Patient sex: M
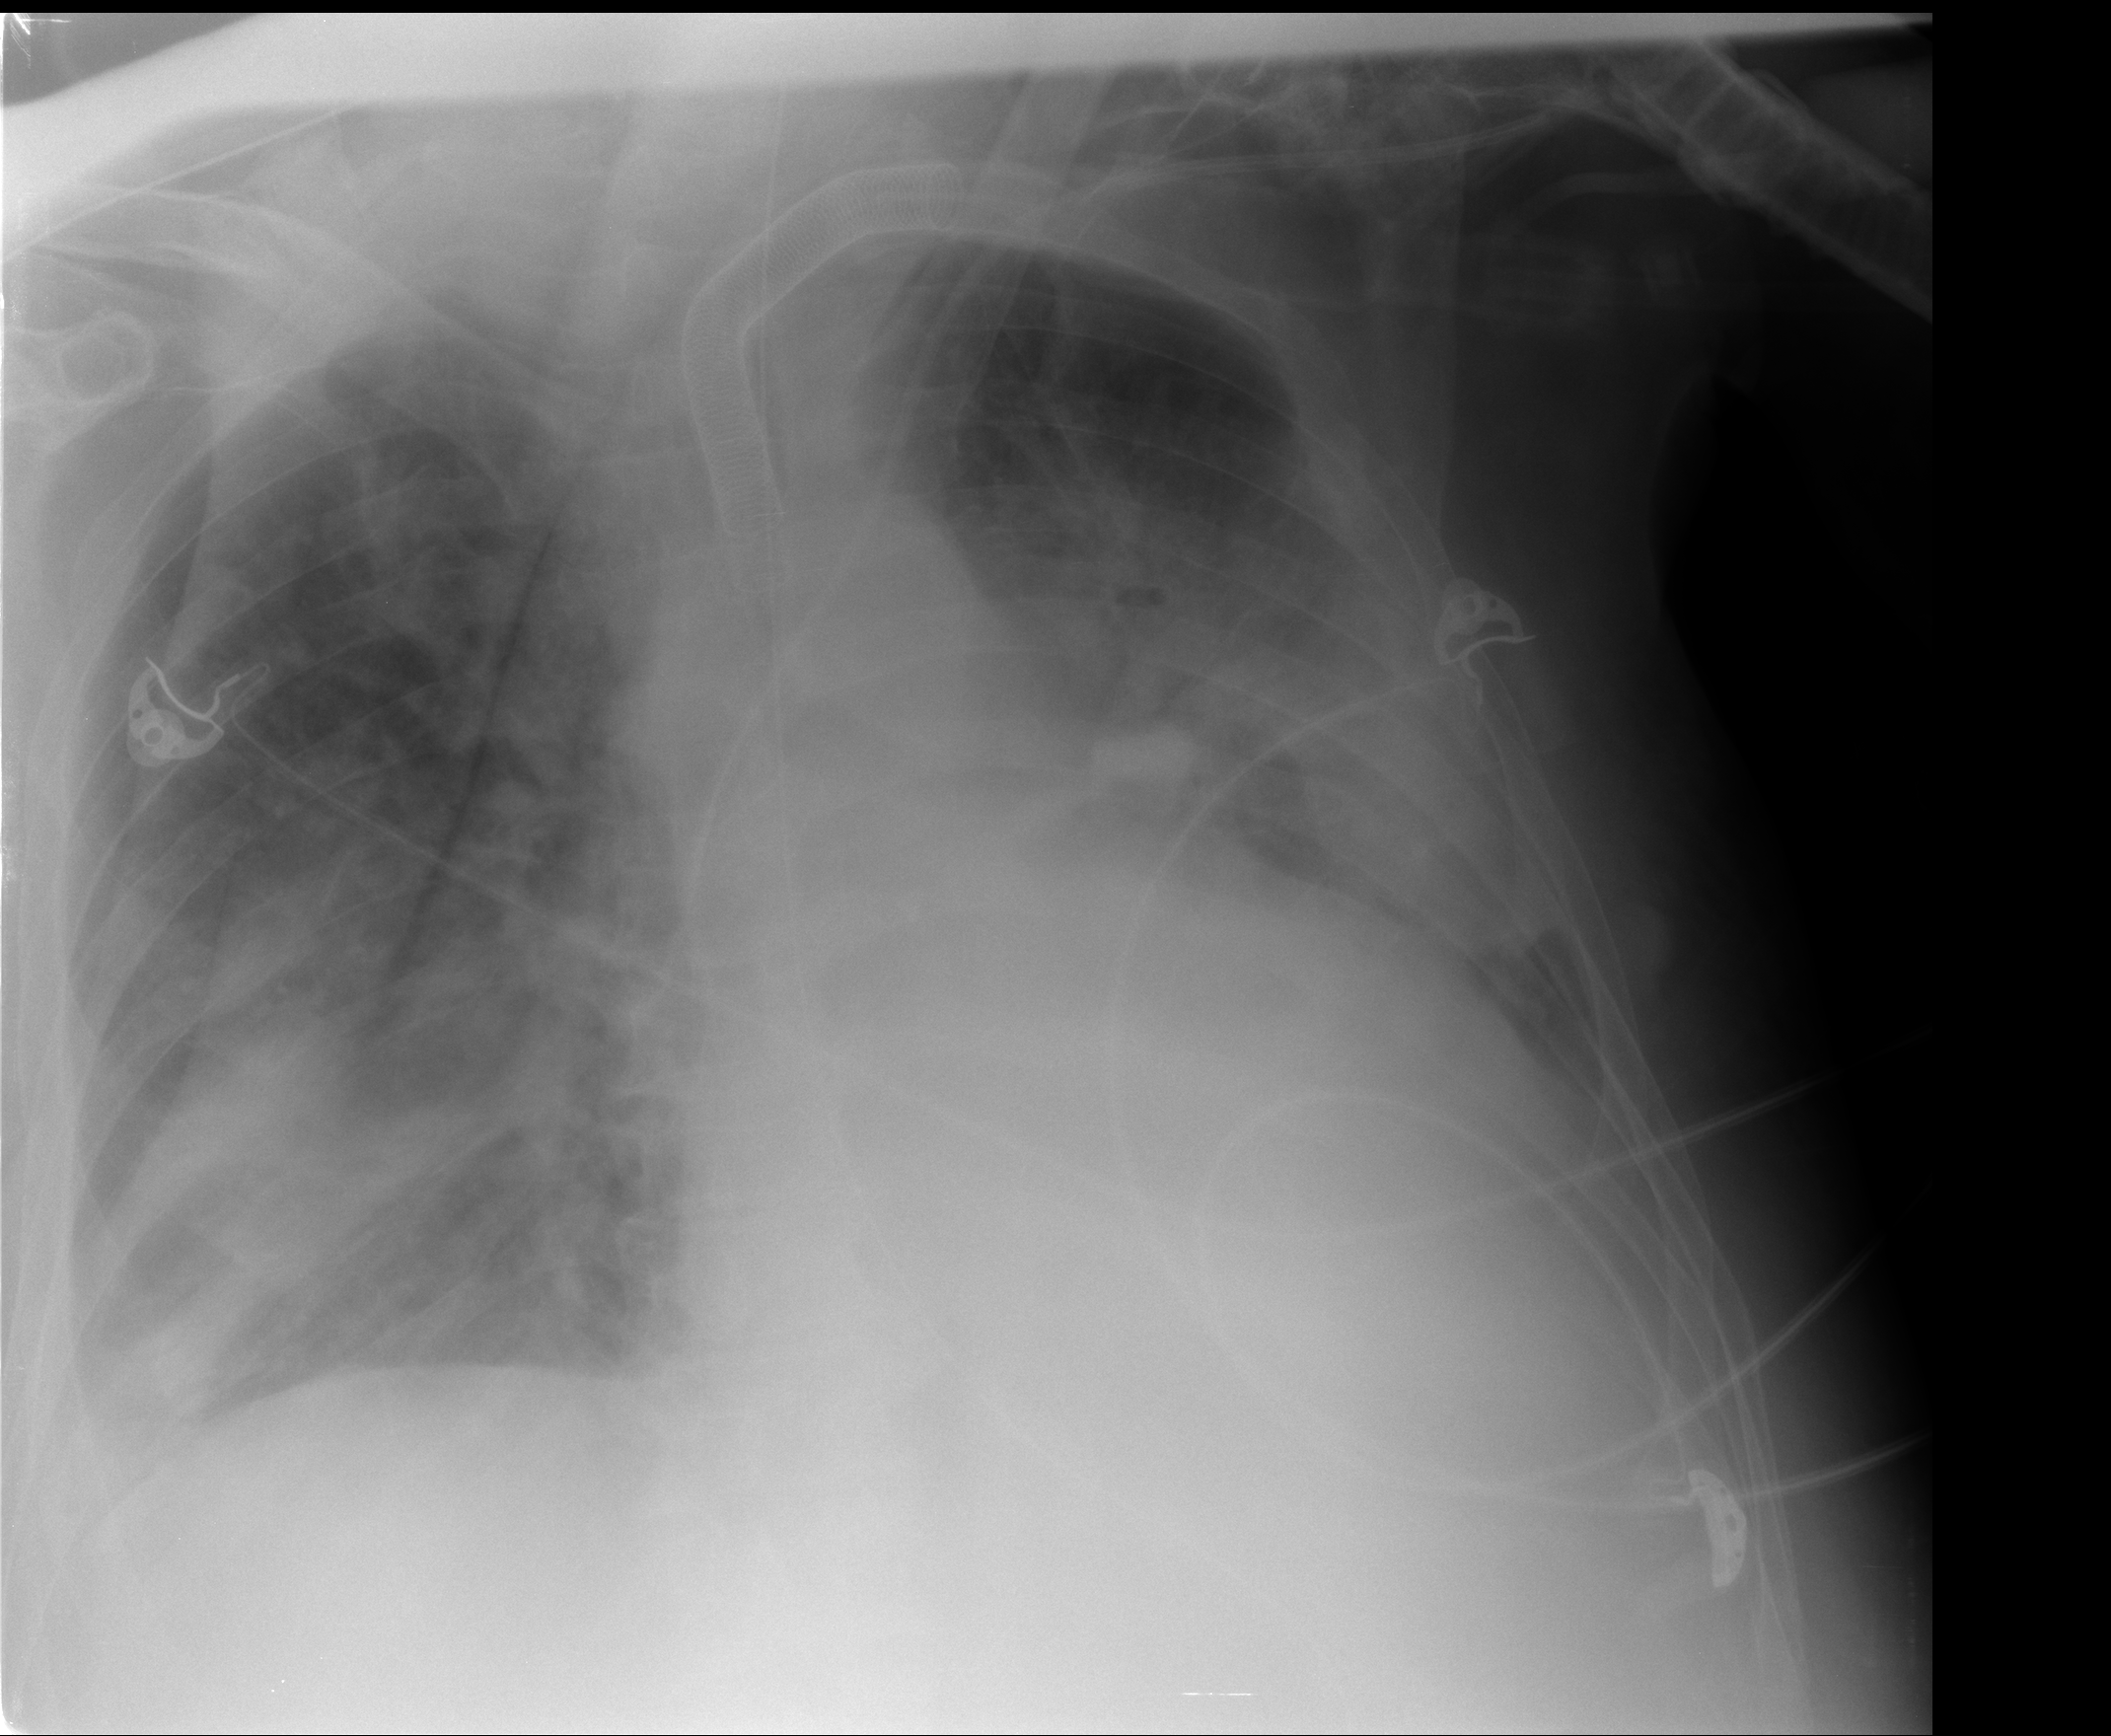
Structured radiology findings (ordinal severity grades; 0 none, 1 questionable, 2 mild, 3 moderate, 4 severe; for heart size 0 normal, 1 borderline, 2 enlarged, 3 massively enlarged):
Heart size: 1
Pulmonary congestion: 2
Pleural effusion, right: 1
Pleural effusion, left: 1
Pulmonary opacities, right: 3
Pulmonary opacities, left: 3
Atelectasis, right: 2
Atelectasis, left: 3